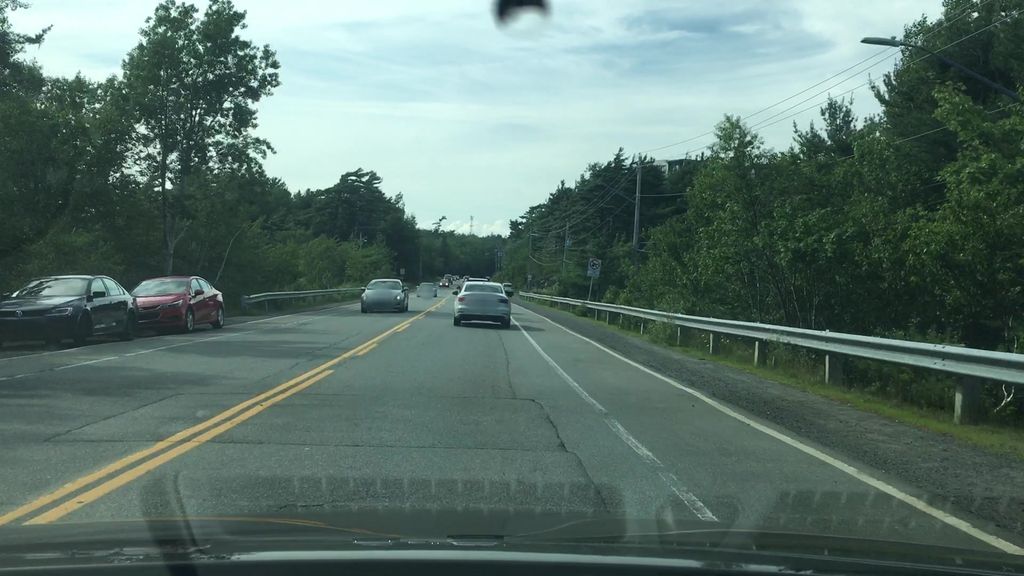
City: halifax